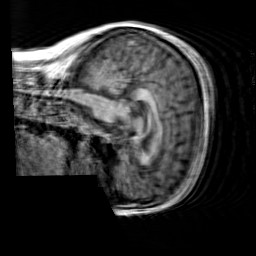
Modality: T1w
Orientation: sagittal
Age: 25
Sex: female
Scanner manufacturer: siemens
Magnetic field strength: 3 T
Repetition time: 2.3 s
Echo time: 0.00303 s